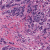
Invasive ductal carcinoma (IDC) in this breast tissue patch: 1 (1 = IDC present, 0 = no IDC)